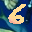
Label: 6